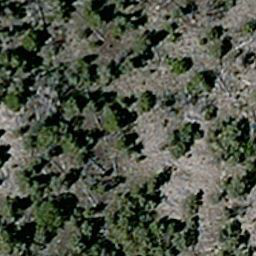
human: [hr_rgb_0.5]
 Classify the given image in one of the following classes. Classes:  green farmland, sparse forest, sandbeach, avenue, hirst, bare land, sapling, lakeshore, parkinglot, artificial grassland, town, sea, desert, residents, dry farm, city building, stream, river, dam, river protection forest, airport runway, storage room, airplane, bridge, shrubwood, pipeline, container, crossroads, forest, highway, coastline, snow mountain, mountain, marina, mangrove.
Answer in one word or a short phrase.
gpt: sparse forest